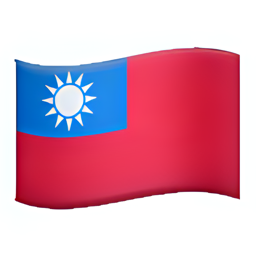
Name: flag for taiwan
Emoji: 🇹🇼
Group: Flags
Sub-group: country-flag